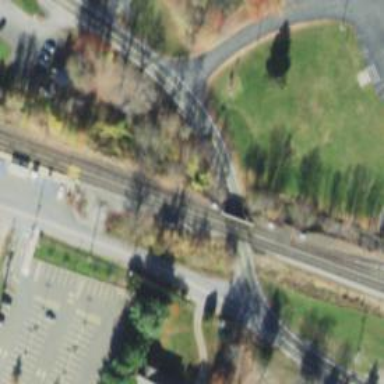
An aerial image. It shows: Railway bridge over siding rail track.